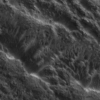
Label: not_dusty